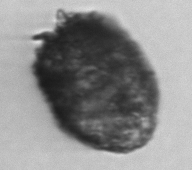
Label: Stenosemella_pacifica